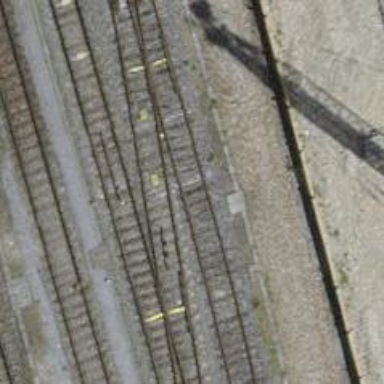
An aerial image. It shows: Single-track electrified railway yard with contact line electrification.